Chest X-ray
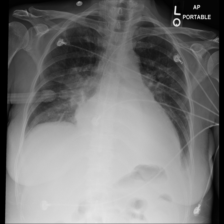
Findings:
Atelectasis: negative
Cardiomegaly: negative
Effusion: positive
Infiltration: positive
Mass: negative
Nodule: negative
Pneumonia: negative
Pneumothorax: negative
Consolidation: negative
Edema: negative
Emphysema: negative
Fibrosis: negative
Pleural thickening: negative
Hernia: negative